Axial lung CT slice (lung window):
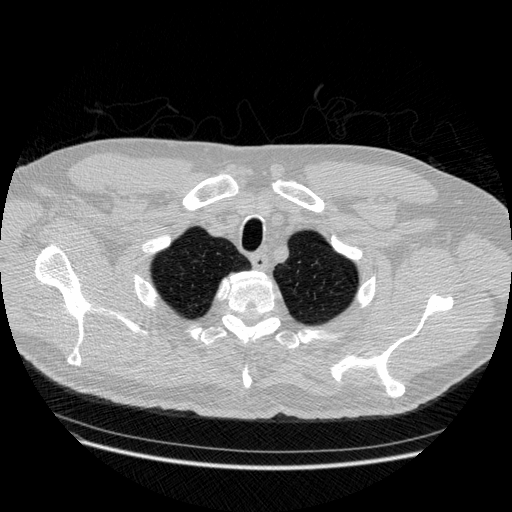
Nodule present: no